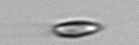
Label: Chrysochromulina